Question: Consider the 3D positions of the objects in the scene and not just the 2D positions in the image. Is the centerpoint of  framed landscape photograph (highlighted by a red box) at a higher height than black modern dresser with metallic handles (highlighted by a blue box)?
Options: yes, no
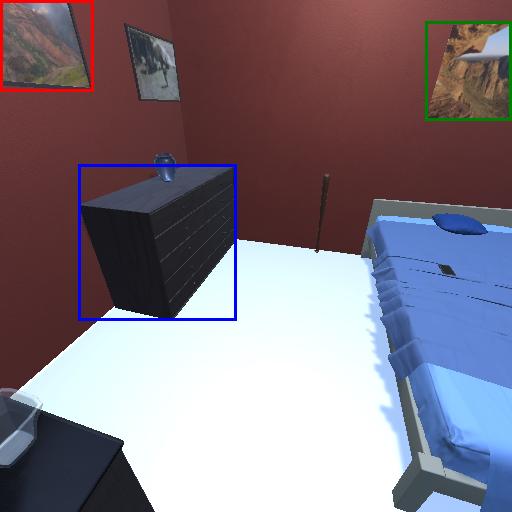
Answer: yes